Field crop: maize
Growth stage: 2
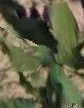
Species: maize